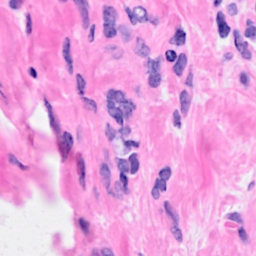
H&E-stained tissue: Breast